Brain MRI, modality: ceT1
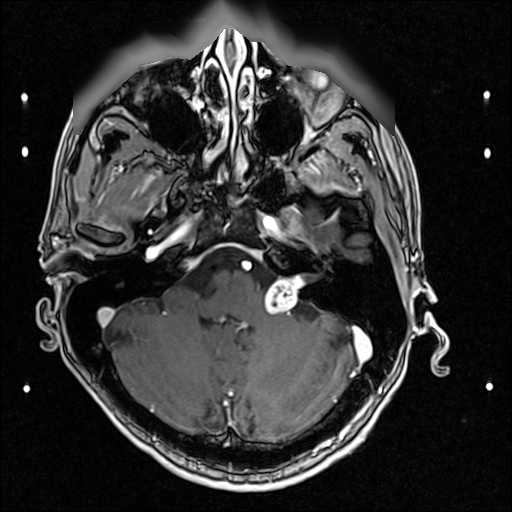